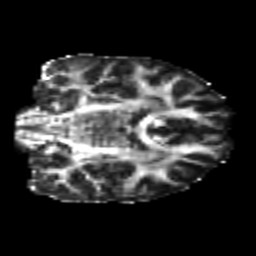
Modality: FA
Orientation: coronal
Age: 24
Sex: male
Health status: healthy
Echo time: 0.074 s